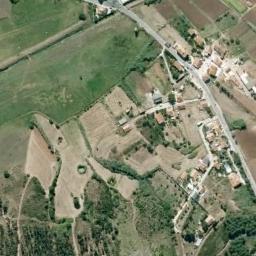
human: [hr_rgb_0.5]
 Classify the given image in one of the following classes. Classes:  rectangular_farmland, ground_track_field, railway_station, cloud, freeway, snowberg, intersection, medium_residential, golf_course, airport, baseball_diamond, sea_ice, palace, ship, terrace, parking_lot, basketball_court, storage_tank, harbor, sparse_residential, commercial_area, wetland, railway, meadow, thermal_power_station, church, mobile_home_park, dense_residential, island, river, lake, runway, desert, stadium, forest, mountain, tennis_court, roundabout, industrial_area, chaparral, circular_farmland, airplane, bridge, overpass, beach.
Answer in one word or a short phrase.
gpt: terrace